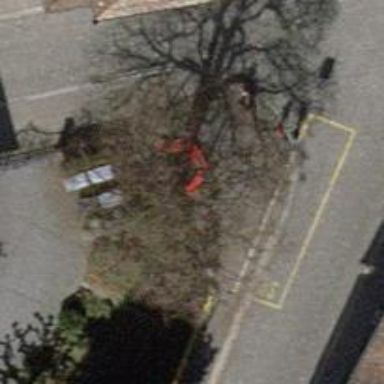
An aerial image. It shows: Red bench.